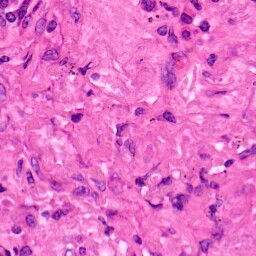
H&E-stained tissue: Lung